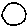
Label: circle